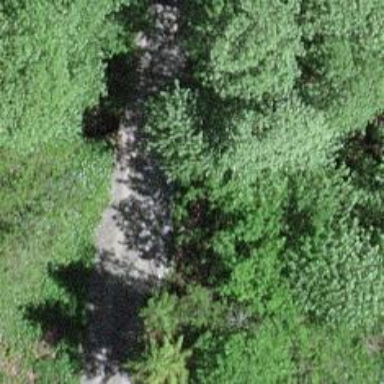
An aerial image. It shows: Culvert tunnel.